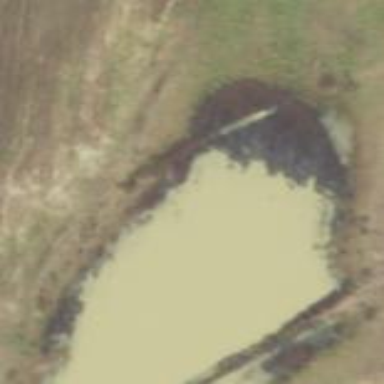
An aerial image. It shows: Natural reservoir of water.